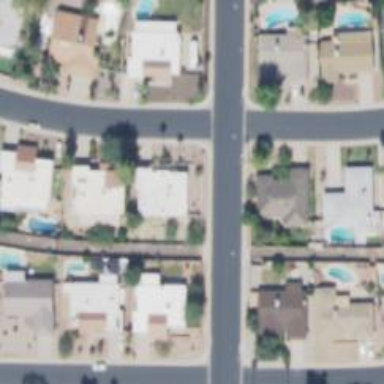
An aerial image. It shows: Alley classified as service road.